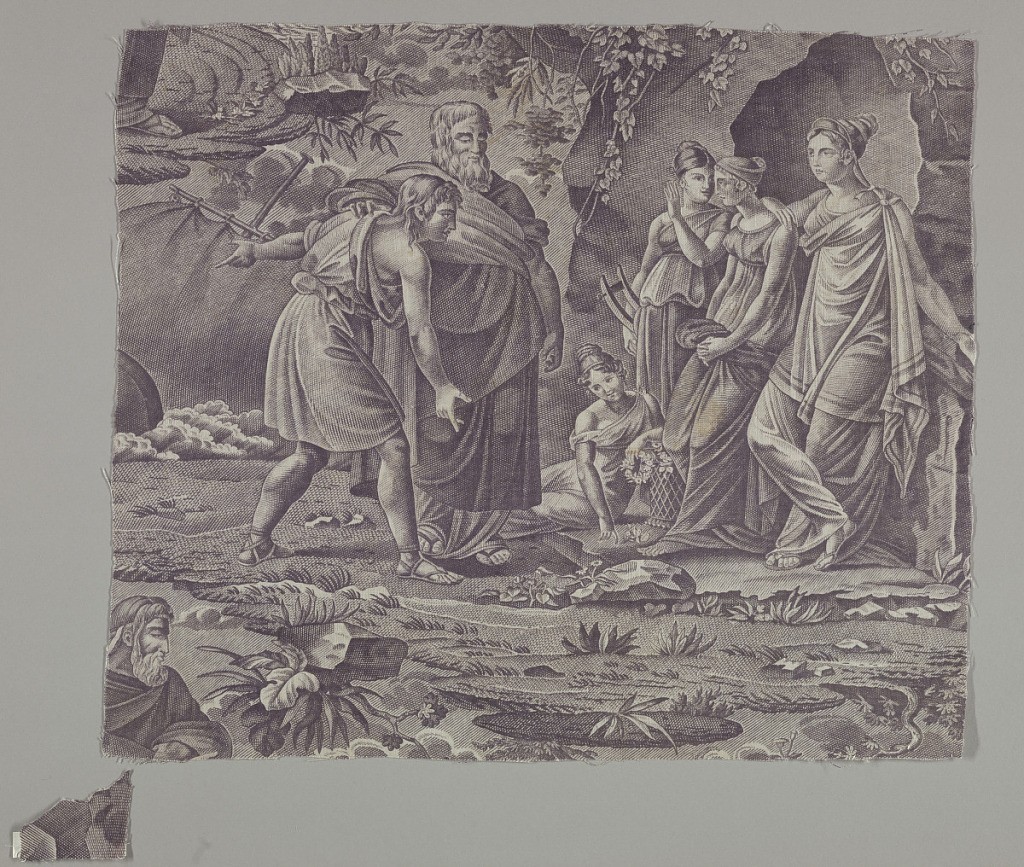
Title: Fragment
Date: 19th century
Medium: cotton Technique: printed on plain weave
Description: Fragment shows two men and four women all dressed in Classical robes and sandals. Rocks, flowers and a part of a sail show in the background.